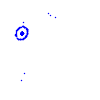
Particle: proton